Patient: sex F, age 33
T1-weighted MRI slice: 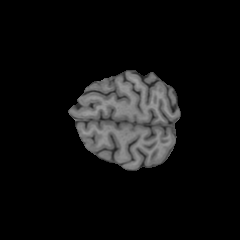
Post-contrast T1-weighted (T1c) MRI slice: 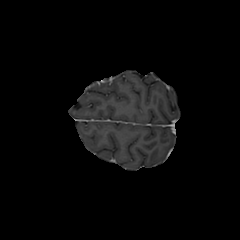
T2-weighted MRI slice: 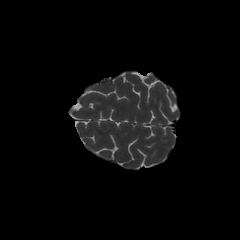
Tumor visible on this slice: no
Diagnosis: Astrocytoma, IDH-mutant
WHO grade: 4